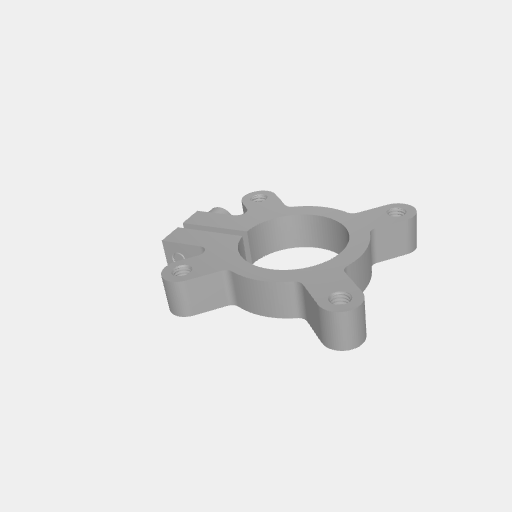
Part: ClampingHub22ID